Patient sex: M
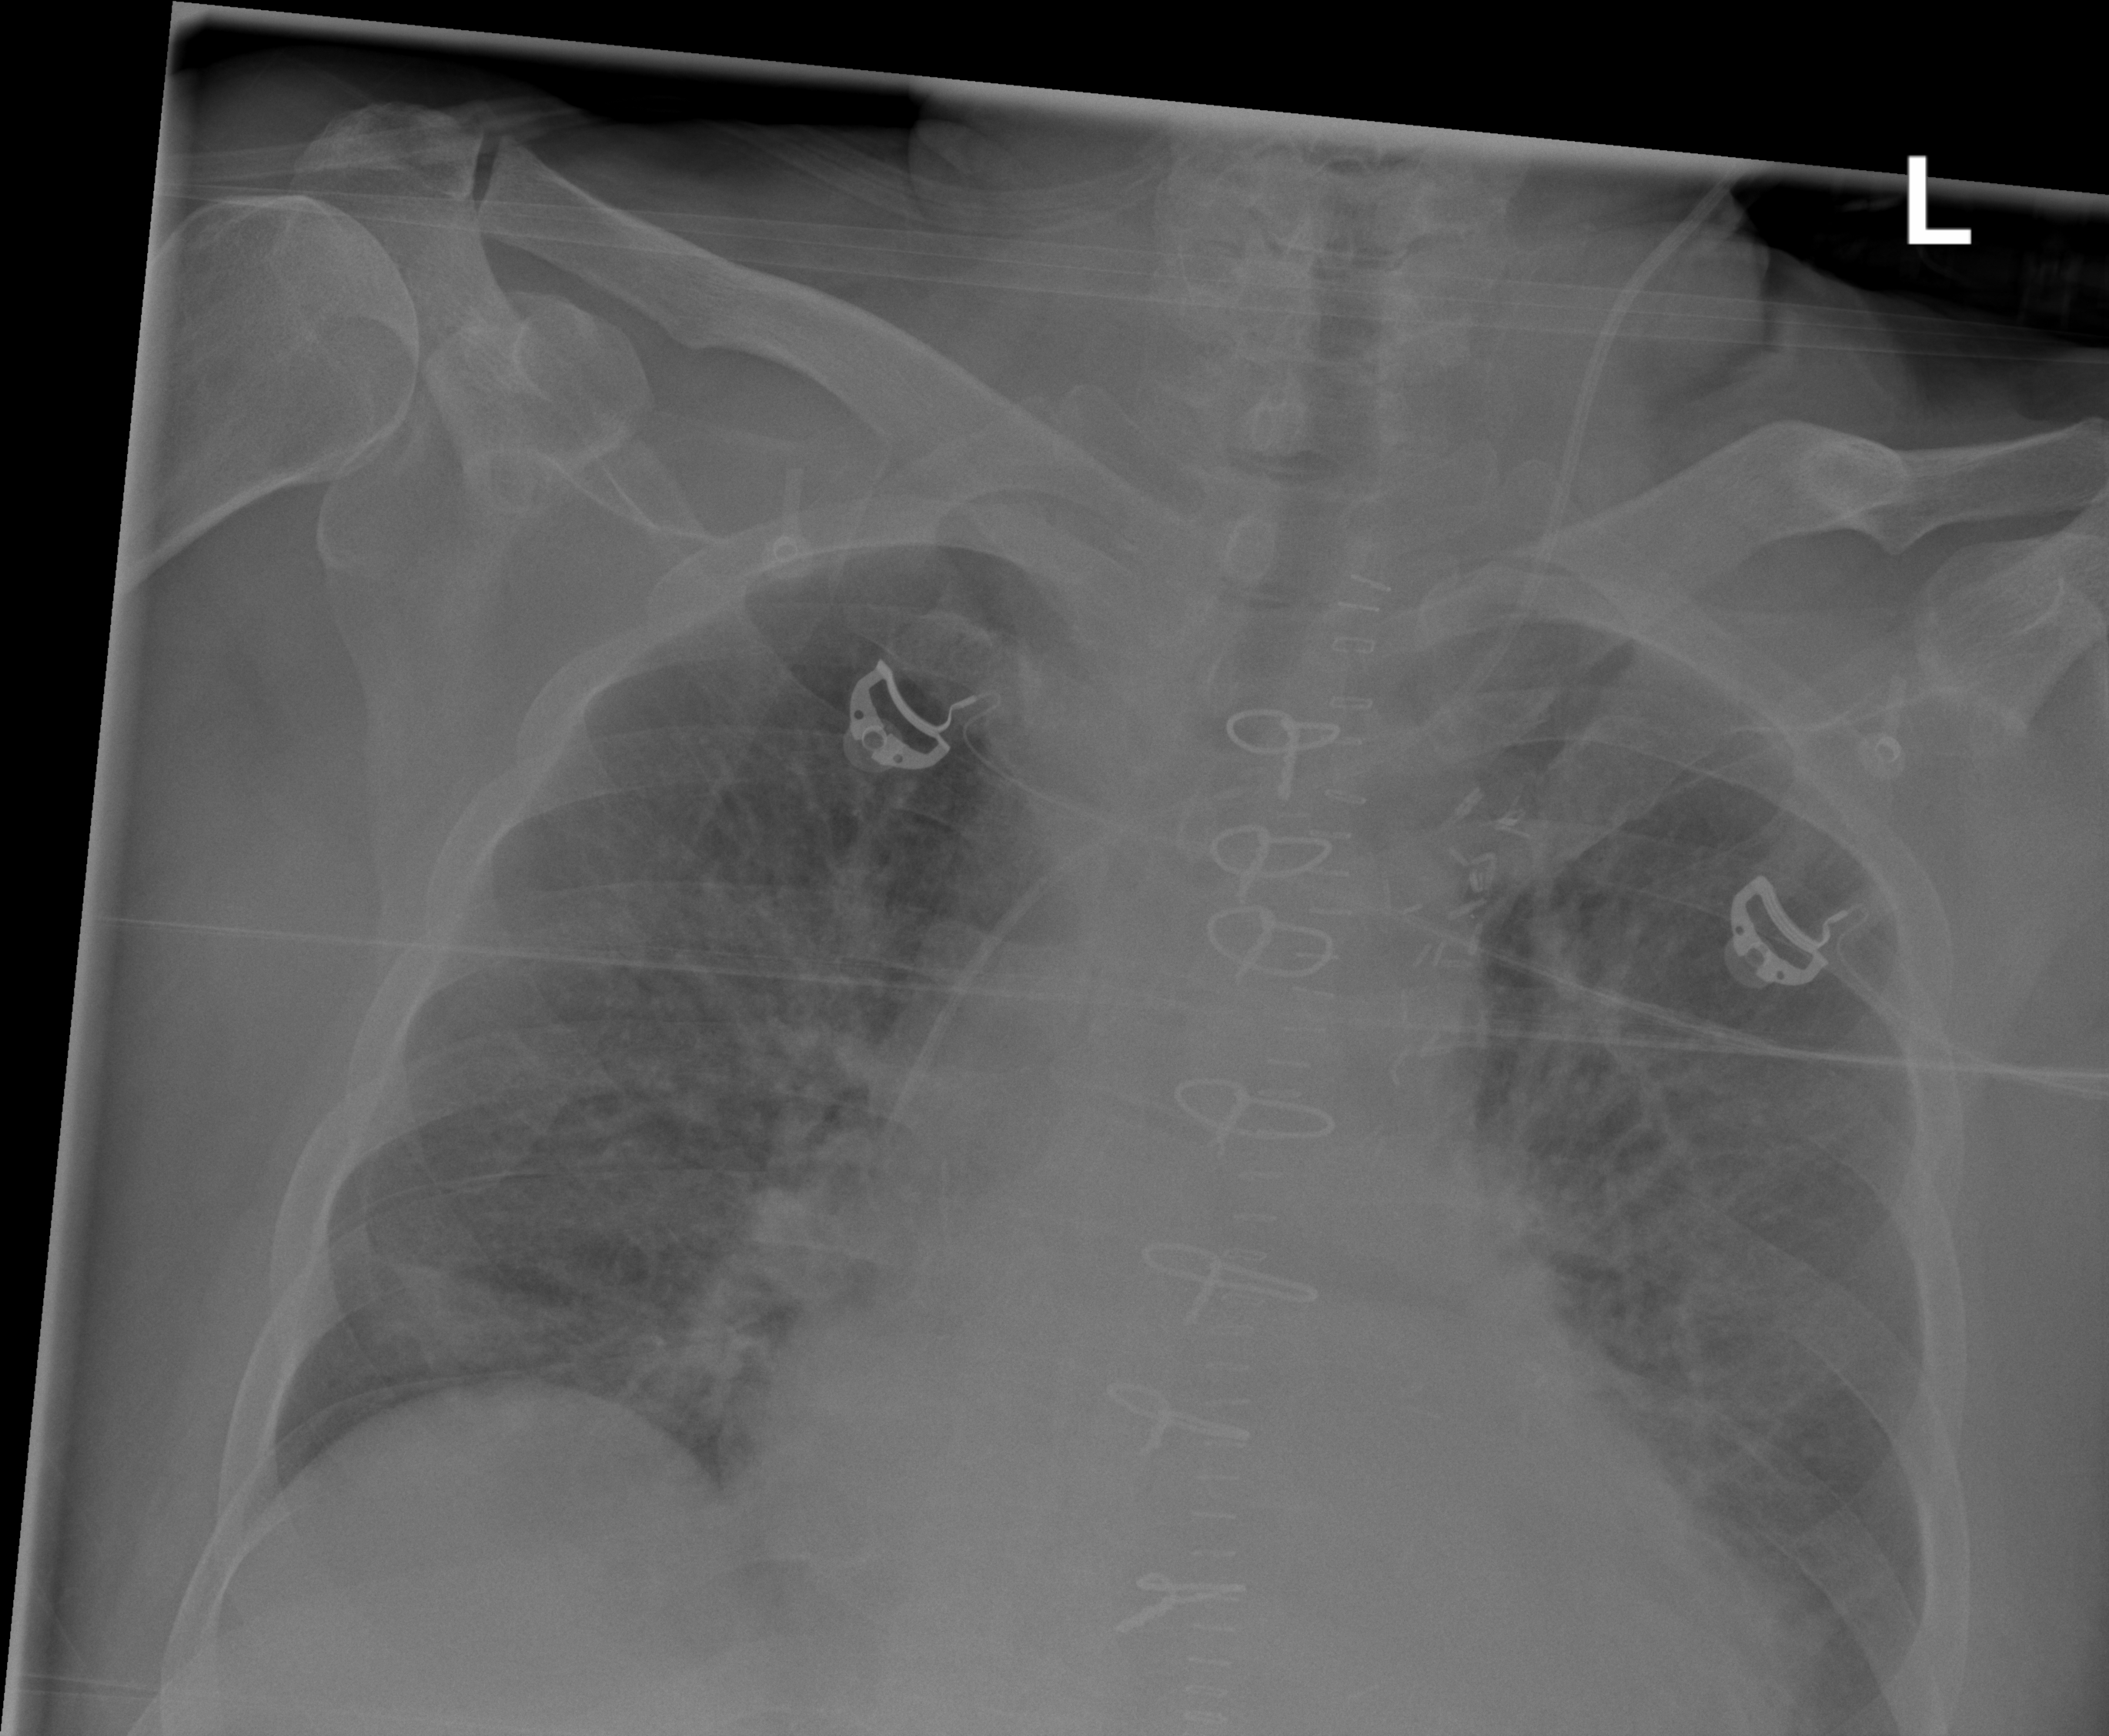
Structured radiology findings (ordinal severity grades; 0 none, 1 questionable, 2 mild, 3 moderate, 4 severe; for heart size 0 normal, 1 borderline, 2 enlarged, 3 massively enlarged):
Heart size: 2
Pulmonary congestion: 2
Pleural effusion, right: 0
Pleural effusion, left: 0
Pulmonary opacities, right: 0
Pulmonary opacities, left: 0
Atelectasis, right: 2
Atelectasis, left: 2